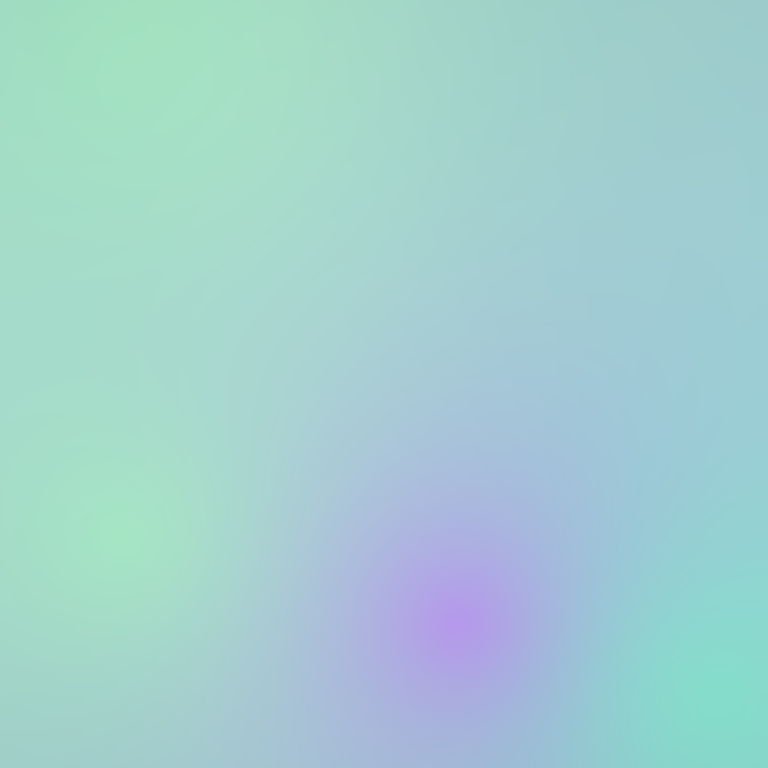
Abstract light effect, smooth gradient from soft teal to gentle lavender, serene atmosphere, subtle glow, no room, no furniture, no objects.